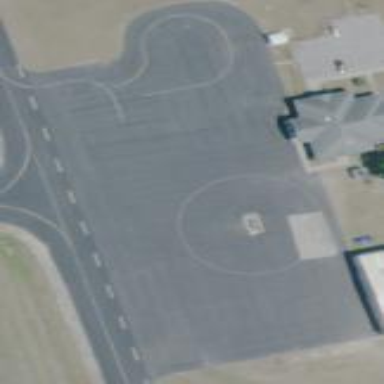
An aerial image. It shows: Apron at the airport.